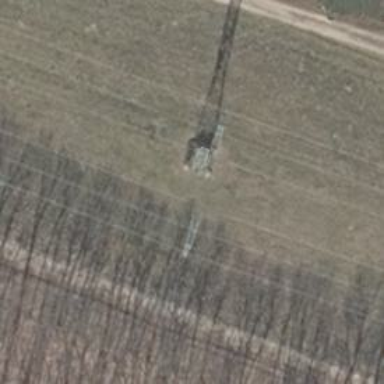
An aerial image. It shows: Power line in the image.